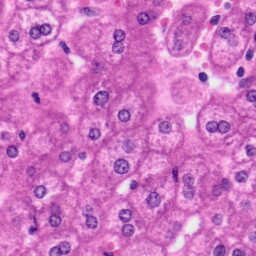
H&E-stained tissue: Liver